Interaction volume radius: 5 \u00c5
Interaction volume height: 20 \u00c5
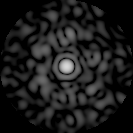
Disorder parameter: 0.854